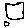
Label: square